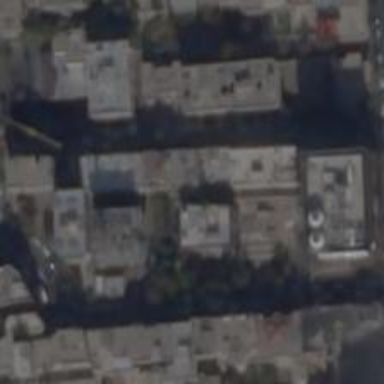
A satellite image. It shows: Building in borough.